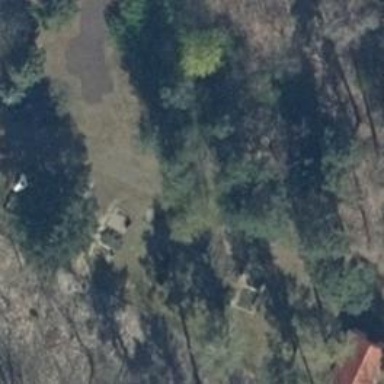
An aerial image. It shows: Grave yard.